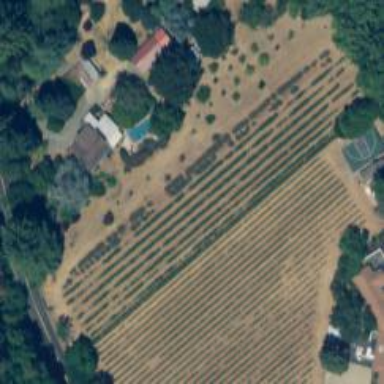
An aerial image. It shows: Vineyard growing grapes.